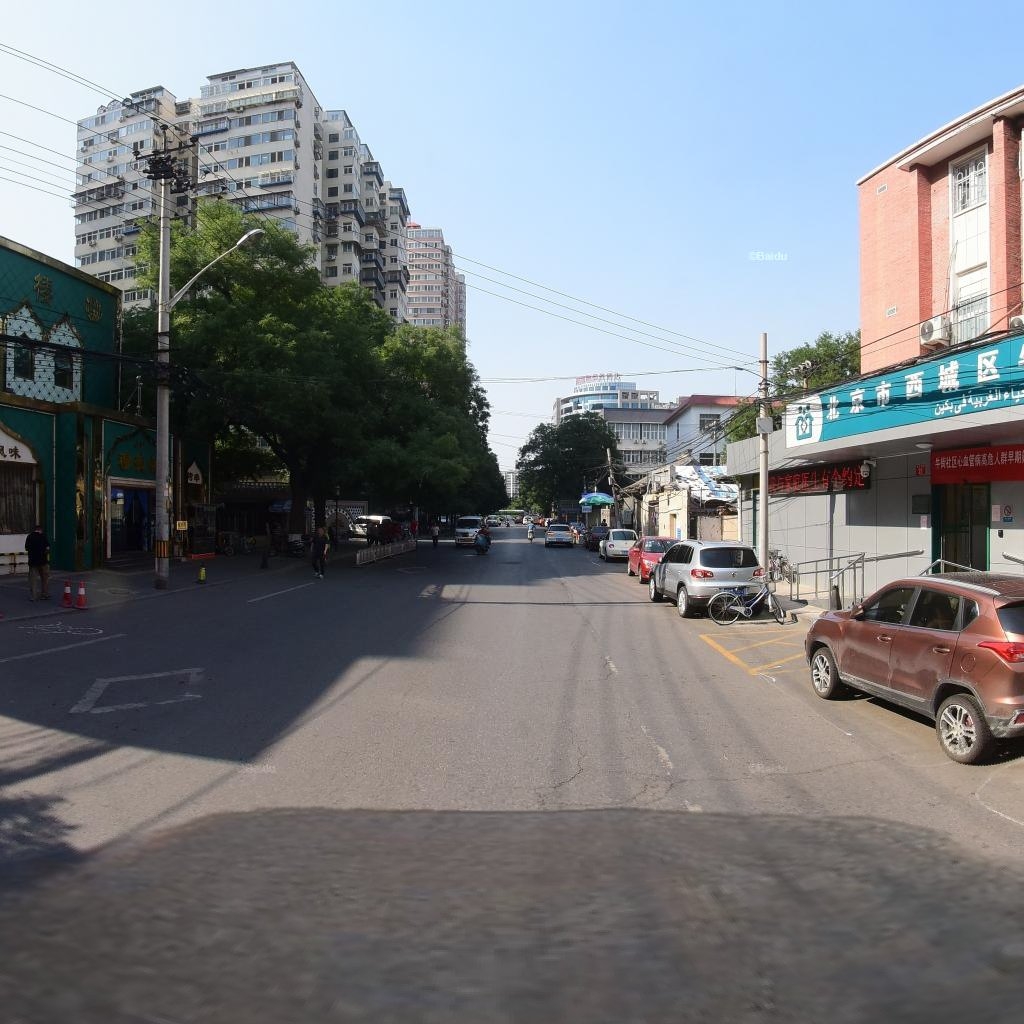
Region: Xicheng
Road damage annotations: longitudinal crack, manhole cover, longitudinal crack, transverse crack